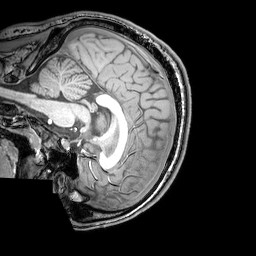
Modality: T1w
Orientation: sagittal
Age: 23
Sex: male
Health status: healthy
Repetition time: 0.081 s
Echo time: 0.037 s